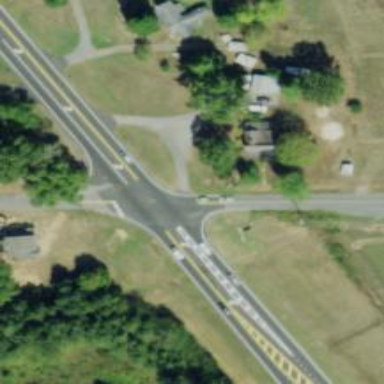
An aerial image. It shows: Road with stop sign.